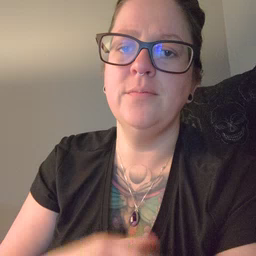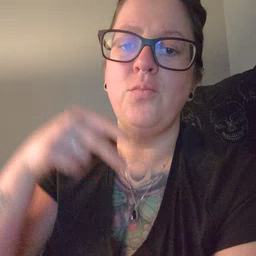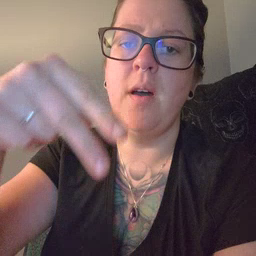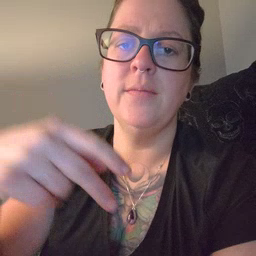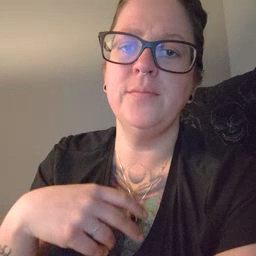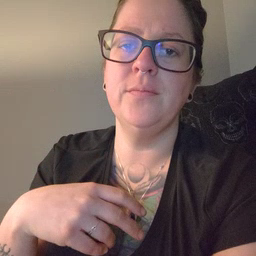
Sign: ride